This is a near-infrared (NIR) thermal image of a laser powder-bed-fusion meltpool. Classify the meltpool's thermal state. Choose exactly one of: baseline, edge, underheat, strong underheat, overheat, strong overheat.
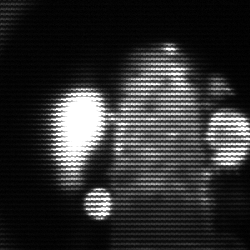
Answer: strong underheat